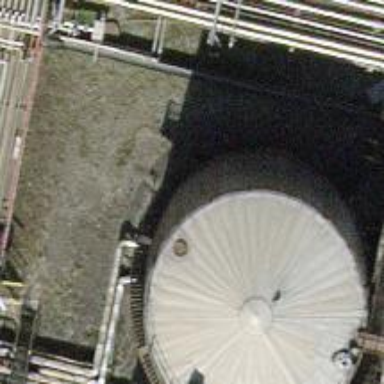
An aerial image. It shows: Industrial building housing storage tank.